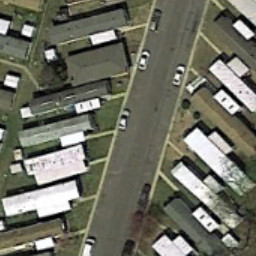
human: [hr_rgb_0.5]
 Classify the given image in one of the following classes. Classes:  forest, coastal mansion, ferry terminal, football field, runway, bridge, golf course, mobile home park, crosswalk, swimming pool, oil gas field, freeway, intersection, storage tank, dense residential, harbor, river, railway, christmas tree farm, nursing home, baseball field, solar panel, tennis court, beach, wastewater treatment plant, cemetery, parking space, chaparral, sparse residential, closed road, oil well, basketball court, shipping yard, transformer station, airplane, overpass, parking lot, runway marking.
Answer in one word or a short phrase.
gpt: mobile home park